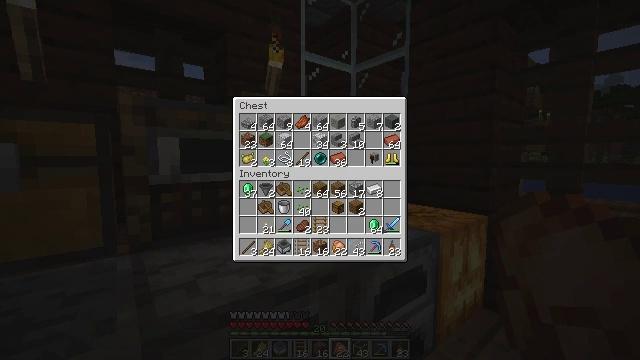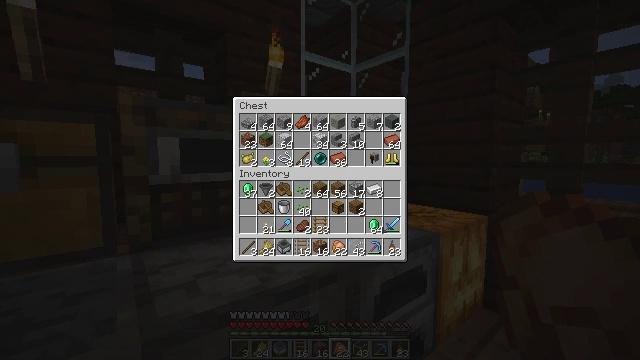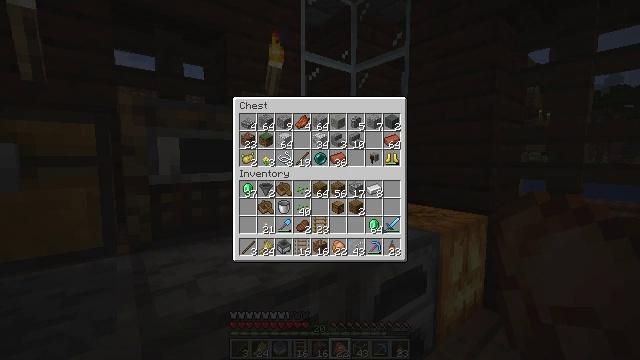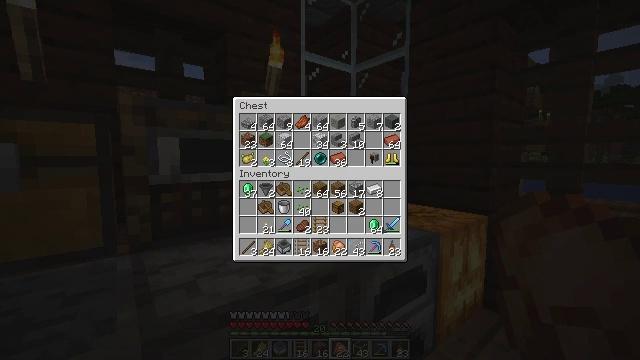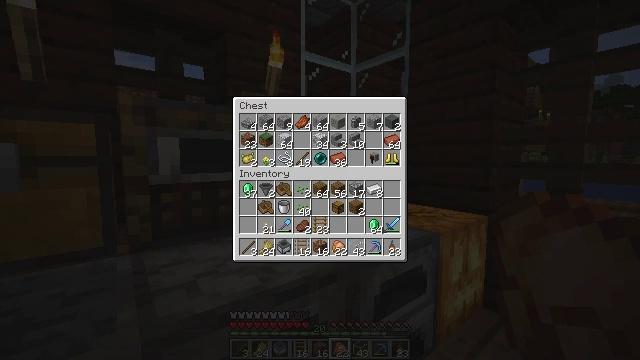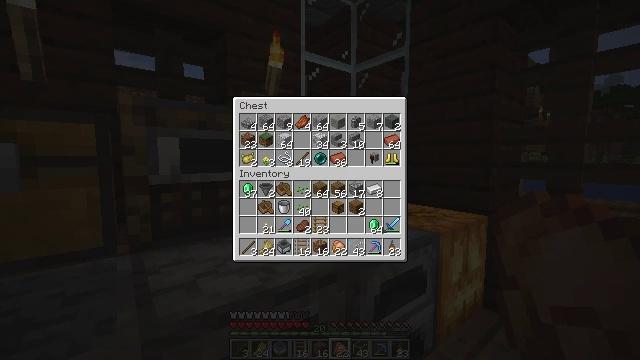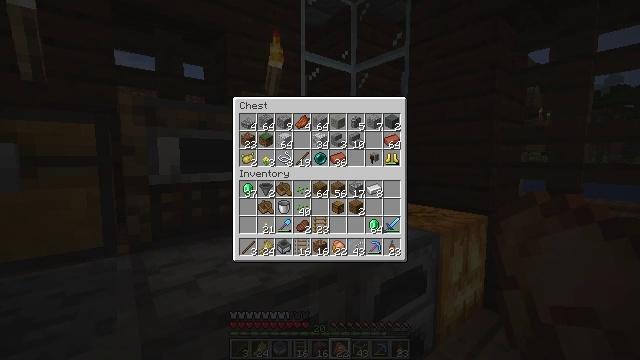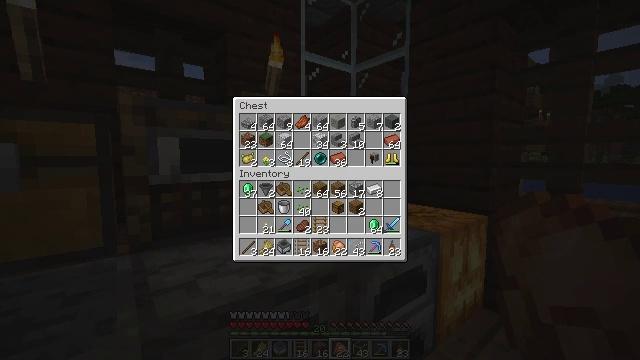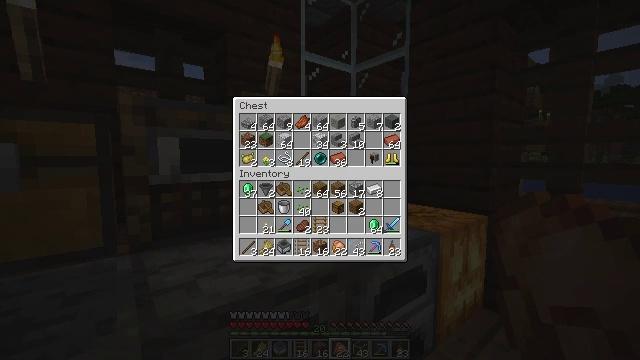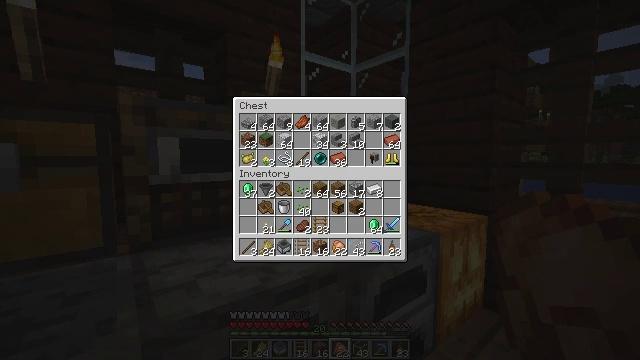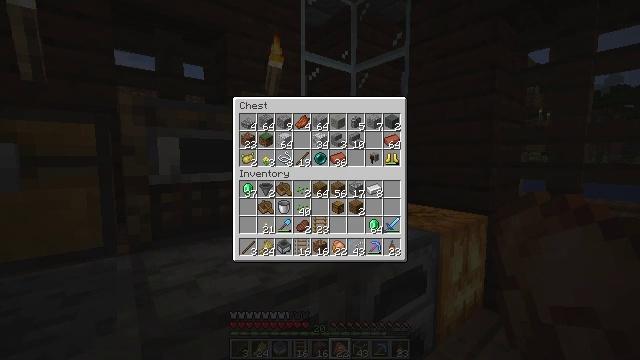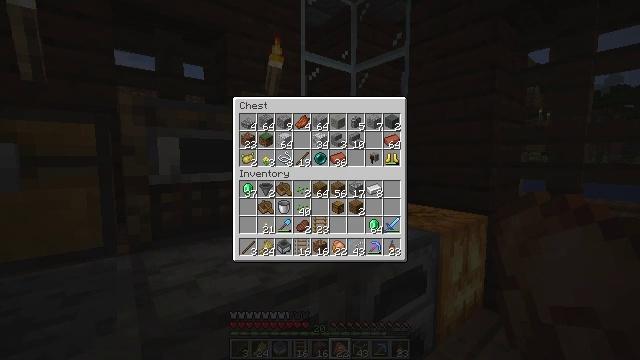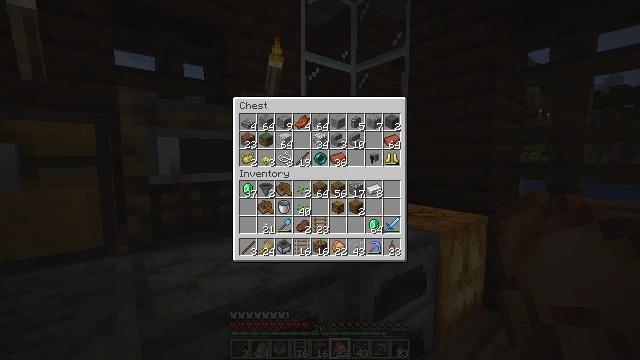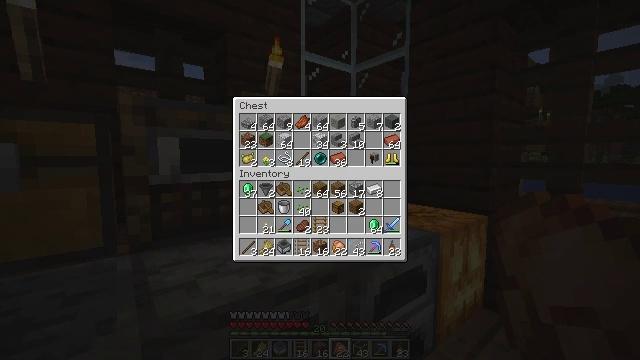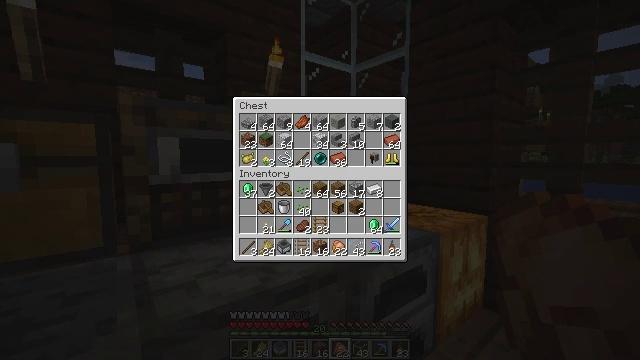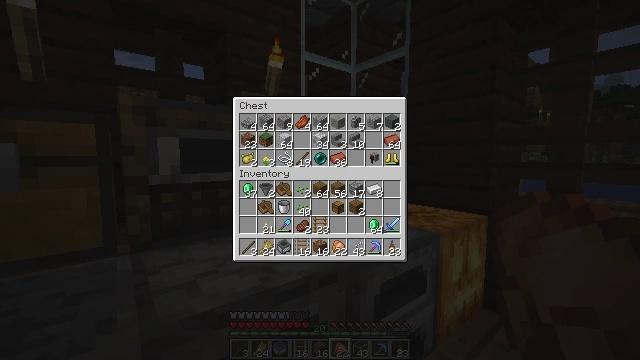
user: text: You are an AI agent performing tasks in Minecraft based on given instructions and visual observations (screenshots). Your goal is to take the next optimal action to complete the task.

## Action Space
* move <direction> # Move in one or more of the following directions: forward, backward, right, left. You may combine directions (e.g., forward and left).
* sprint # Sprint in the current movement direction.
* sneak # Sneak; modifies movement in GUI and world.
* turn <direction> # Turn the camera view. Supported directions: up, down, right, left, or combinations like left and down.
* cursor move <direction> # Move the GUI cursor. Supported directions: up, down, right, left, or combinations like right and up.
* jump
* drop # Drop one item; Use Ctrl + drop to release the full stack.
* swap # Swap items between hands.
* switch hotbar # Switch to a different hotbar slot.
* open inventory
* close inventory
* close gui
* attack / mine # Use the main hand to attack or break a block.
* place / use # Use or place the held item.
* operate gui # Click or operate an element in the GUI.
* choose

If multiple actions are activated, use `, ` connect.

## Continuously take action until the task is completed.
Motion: motion action
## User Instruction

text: Obtain an observer through the crafting table.
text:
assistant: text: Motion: no_op
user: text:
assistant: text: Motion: no_op
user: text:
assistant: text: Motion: no_op
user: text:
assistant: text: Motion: no_op
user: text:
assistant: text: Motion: no_op
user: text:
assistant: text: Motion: no_op
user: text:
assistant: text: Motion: no_op
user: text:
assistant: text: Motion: no_op
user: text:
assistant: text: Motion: no_op
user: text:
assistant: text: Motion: no_op
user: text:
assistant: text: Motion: no_op
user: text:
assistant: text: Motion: no_op
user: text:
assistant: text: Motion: no_op
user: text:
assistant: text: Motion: no_op
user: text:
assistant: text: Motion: no_op
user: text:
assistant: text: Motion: no_op
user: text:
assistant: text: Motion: no_op
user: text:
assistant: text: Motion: no_op
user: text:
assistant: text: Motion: no_op
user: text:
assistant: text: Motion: no_op
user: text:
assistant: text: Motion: no_op
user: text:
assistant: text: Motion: no_op
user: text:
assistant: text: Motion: no_op
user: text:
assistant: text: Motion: no_op
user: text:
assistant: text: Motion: no_op
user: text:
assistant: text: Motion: no_op
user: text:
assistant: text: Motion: no_op
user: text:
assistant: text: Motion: no_op
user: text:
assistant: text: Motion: no_op
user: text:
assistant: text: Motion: no_op